Question: im pretty new to jquery and bootstrap framework.
however, i was trying to use <URL>.
what i did is a nice table with this switch:

i did manage to change radio value to yes/no if the switch is toggled with this code:
'''
<div class="make-switch radioswitch">
<input type="radio" checked="checked" value="yes" name="<PHONE>"></input>
</div>
<div class="make-switch radioswitch">
<input type="radio" value="no" name="<PHONE>"></input>
</div>
<div class="make-switch radioswitch">
<input type="radio" checked="checked" value="yes" name="<PHONE>"></input>
</div>
etc..
'''
and the jquery javascript called is:
'''
<script>
$('.radioswitch').on('switch-change',function(e,data){
var$el=$(data.el)
,value=data.value;
if(value==true)
{alert('value is yes');
// it sets the radio's value with "yes", but it works on a single radio with a given name
$("input[type=radio][name=<PHONE>]").val("yes");
}
else{alert('value is no');
// it sets the radio's value with "no", but it works on a single radio with a given name
$("input[type=radio][name=<PHONE>]").val("no");}
console.log(e,$el,value);
});
</script>
'''
what i want to know is how i can pass a parameter to name selector of checked radio
or use another instruction to tell javascript " update radio value where radio name is xxx "
thanks in advance and sorry if i explained the problem bad.
<URL>
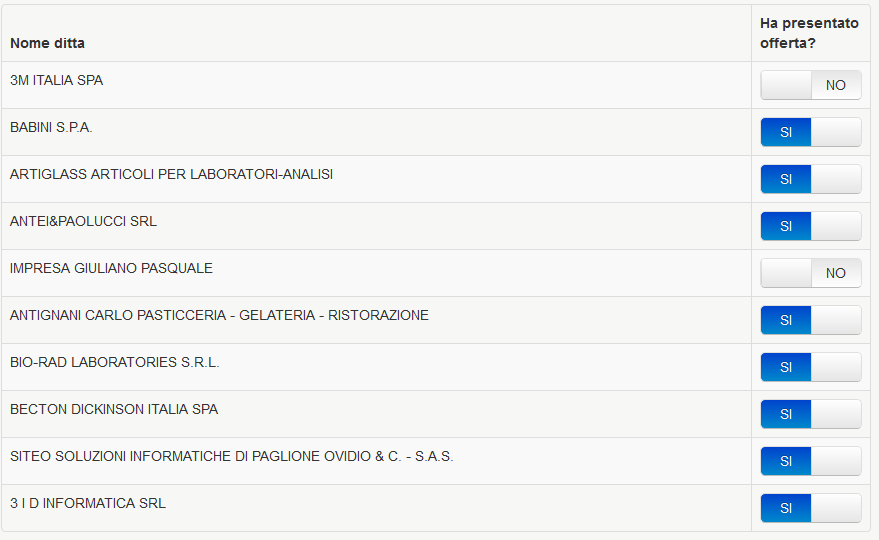
Answer: Regarding your screenshot, what you want to use are 'checkbox', not 'radio' inputs.
Radio inputs are a group of inputs related to each others, they have a common name, they share the same meaning.
Common examples:
1. "Select your method of payment": VISA, Mastercard, etc..
2. "Select your gender": Male or Female
Corresponding 'HTML':
'''
<input type="radio" name="payment_type" value="visa" />
<input type="radio" name="payment_type" value="mastercard" />
...
'''
As you can note, with 'radio' inputs, only one value is possible (you cannot pay with VISA and Mastercard, you have to choose).
So when you select one, all the other options (of the same group) are unchecked.
This is not the case in your screenshot: you have various lines "checked" ("SI") and various others "unchecked" ("NO").
So what you want to use are 'checkbox', not 'radio', like that:
'''
<div class="make-switch">
3M ITALIA SPA
<input type="checkbox" name="<PHONE>" value="yes" />
</div>
<div class="make-switch">
BABINI SPA
<input type="checkbox" name="<PHONE>" value="yes" checked="checked" />
</div>
<div class="make-switch">
ARTIGLASS ARTICOLI..
<input type="checkbox" name="<PHONE>" value="yes" checked="checked" />
</div>
...
'''
: Of course, you have to use your <URL>..
And you don't need to update the value to 'yes' or 'no'.. After all 'yes' correspond to "checked" and 'no' to..
You already know that information, that state, thanks to the 'checkbox HMTL input' (jQuery):
'''
$('input[name=<PHONE>]').attr("checked") // --> returns false
$('input[name=<PHONE>]').attr("checked") // --> returns true
...
'''
---
Now, to respond your original question:
You can build the selector (a 'string'..) dynamically:
'''
var arr = ['<PHONE>', '<PHONE>', '<PHONE>'];
for (var i=0; i<arr.length; i++) {
console.log( $('input[name='+arr[i]+']').attr('checked') );
}
'''
This will output in the console:
'''
> false
> true
> true
'''